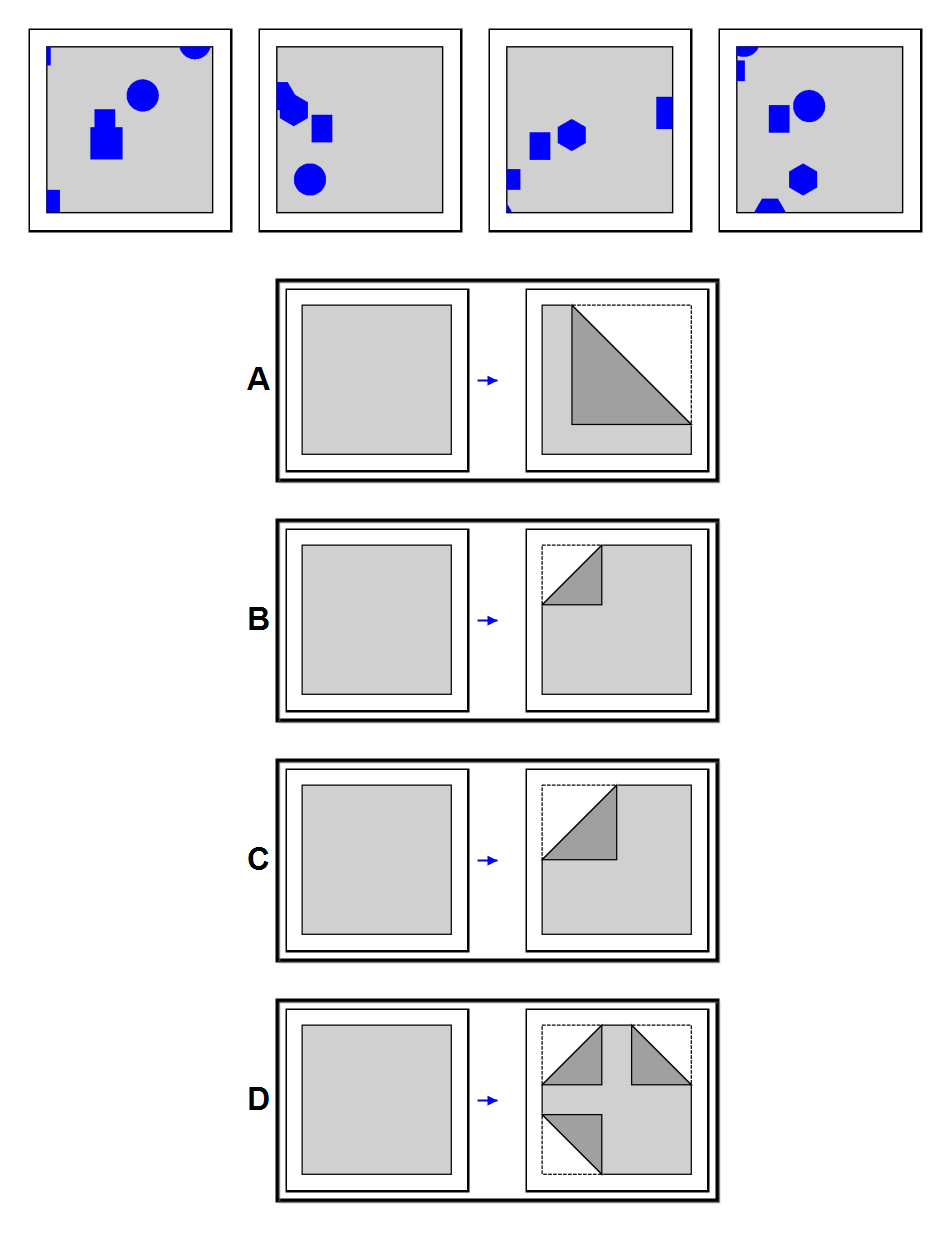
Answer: D